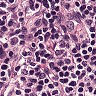
Metastatic tissue present: no